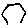
Label: hexagon